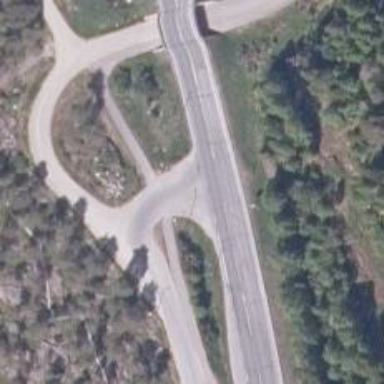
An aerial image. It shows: Trunk link highway.